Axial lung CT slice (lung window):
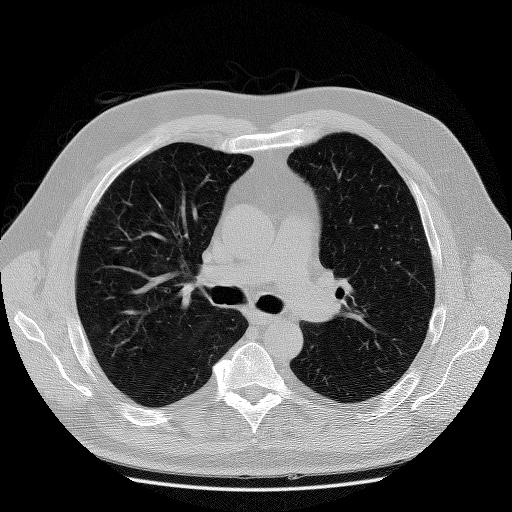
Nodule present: no